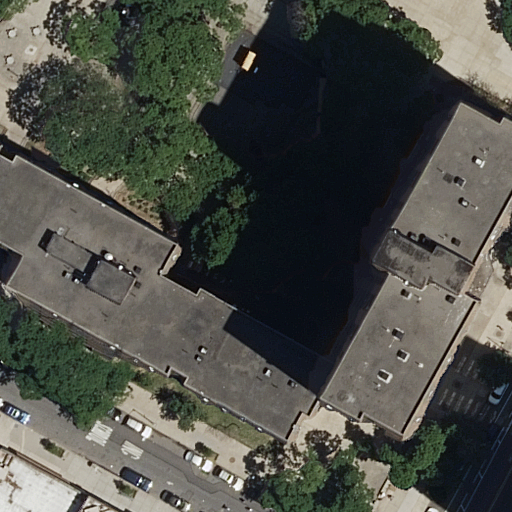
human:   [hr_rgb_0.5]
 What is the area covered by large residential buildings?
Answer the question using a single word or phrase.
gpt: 2302m2

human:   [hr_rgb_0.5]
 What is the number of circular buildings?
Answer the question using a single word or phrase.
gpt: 0

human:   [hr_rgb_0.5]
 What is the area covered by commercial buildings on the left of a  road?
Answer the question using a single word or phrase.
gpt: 0m2

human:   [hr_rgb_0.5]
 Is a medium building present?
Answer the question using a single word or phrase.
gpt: yes

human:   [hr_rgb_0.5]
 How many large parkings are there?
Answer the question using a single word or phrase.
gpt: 0

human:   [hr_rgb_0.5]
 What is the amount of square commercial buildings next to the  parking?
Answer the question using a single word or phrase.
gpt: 0

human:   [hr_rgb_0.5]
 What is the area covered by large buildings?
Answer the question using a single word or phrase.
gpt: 2302m2

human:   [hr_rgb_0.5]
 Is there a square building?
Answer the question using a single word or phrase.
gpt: no

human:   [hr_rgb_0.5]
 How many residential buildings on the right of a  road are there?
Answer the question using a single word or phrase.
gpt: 1

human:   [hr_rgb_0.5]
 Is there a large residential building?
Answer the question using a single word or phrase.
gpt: yes

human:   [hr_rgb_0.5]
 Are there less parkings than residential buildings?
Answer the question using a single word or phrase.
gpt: yes

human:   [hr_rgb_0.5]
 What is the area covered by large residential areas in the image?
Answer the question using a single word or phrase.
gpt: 7523m2

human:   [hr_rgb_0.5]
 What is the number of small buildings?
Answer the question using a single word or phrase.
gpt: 1

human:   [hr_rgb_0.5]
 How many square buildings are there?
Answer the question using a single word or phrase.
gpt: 0

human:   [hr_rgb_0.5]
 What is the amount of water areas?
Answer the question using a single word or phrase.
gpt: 0

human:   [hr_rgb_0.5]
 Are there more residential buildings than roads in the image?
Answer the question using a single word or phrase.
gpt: yes

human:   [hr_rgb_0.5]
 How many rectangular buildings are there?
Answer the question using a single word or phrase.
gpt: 2

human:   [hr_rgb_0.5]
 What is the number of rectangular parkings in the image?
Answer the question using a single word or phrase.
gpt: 1

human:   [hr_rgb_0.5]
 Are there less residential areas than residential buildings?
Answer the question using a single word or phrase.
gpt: yes

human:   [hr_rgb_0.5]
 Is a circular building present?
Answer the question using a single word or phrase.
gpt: no

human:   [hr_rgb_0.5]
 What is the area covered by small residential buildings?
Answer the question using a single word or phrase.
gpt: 43m2

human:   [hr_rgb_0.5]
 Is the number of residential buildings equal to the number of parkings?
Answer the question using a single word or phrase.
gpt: no

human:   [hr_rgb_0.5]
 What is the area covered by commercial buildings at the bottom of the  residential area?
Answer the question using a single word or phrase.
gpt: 0m2

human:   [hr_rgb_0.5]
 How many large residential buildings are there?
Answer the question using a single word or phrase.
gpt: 2

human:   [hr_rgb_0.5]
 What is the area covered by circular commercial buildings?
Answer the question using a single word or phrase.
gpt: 0m2

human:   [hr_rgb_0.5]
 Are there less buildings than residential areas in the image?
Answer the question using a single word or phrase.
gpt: no

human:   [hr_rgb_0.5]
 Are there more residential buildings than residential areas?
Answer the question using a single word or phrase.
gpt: yes

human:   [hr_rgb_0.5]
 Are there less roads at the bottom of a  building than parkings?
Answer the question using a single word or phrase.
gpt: no

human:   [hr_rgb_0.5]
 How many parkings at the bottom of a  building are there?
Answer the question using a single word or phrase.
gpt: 0

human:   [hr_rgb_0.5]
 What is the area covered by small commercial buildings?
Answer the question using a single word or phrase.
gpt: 0m2

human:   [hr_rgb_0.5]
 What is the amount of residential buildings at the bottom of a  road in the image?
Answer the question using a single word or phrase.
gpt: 4

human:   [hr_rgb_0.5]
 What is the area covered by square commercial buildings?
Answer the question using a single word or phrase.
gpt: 0m2

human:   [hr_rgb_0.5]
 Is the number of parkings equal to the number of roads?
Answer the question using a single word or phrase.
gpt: no

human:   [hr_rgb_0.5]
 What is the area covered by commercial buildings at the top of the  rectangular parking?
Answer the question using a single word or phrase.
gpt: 0m2

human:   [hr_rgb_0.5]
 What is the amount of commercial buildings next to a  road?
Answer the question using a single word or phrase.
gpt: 0

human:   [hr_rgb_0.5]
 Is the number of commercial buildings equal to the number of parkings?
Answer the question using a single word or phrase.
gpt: no